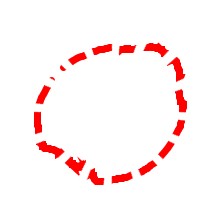
Shape: circle